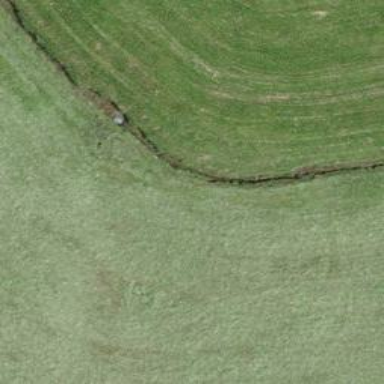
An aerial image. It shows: Ditch serving as waterway.